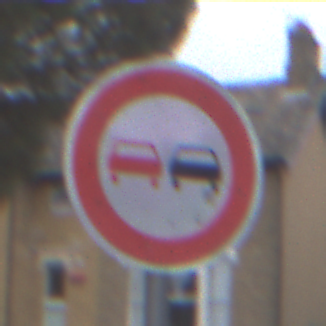
Verkehrszeichen: Ueberholverbot
Umgebung: Outdoor, Urban
Tageszeit: MorningAfternoon
Wetter: Overcast
Licht: Natural
Jahreszeit: NotSpecified
Kontrast: LowContrast